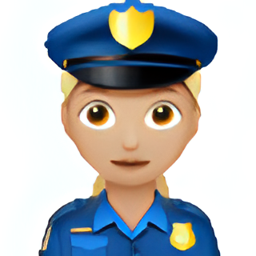
Name: female police officer type 3
Emoji: 👮🏼‍♀️
Group: People & Body
Sub-group: person-role